Question: I am running Python in Visual Studio Professional 2013 RC. I have installed <URL>, which comes with Python 3.3.
I am just doing a very simple print statement, but it reports Syntax Error.
'''
print 'aaa'
'''
Also, after I enter , the interpreter refuses to print 'aaa' out.
The screenshot is as follows:

from the interpreter:
'''
>>> print '1
... '
...
Traceback (most recent call last):
File "C:\Program Files\Microsoft Visual Studio 12.0\Common7\IDE\Extensions\Microsoft\Python Tools for Visual Studio.0isualstudio_py_repl.py", line 627, in run_one_command
self.execute_item()
File "C:\Program Files\Microsoft Visual Studio 12.0\Common7\IDE\Extensions\Microsoft\Python Tools for Visual Studio.0isualstudio_py_repl.py", line 601, in execute_code_work_item
code = compile(self.current_code, '<stdin>', 'single', self.code_flags)
File "<stdin>", line 1
print '1
^
SyntaxError: EOL while scanning string literal
>>> a=1
>>> print a
Traceback (most recent call last):
File "C:\Program Files\Microsoft Visual Studio 12.0\Common7\IDE\Extensions\Microsoft\Python Tools for Visual Studio.0isualstudio_py_repl.py", line 627, in run_one_command
self.execute_item()
File "C:\Program Files\Microsoft Visual Studio 12.0\Common7\IDE\Extensions\Microsoft\Python Tools for Visual Studio.0isualstudio_py_repl.py", line 601, in execute_code_work_item
code = compile(self.current_code, '<stdin>', 'single', self.code_flags)
File "<stdin>", line 1
print a
^
SyntaxError: invalid syntax
>>>
'''
I used to play around with Python 2.7. Why is it so in 3.3?
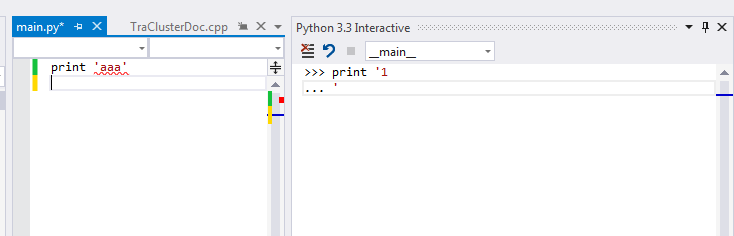
Answer: <URL>, hence the correct syntax is:
'''
print('aaa')
'''